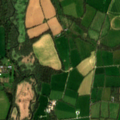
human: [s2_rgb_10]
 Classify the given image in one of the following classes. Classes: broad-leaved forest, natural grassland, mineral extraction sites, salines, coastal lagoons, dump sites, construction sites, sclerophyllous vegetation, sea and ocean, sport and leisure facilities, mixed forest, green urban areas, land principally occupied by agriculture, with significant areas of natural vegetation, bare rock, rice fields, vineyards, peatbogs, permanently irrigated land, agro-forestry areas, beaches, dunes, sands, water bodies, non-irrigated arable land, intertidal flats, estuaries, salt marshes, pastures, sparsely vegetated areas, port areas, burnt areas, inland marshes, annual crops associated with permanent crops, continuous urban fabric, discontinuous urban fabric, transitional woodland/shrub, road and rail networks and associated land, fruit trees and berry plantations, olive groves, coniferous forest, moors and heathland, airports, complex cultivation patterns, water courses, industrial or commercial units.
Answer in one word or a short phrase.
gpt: non-irrigated arable land, pastures, broad-leaved forest, inland marshes